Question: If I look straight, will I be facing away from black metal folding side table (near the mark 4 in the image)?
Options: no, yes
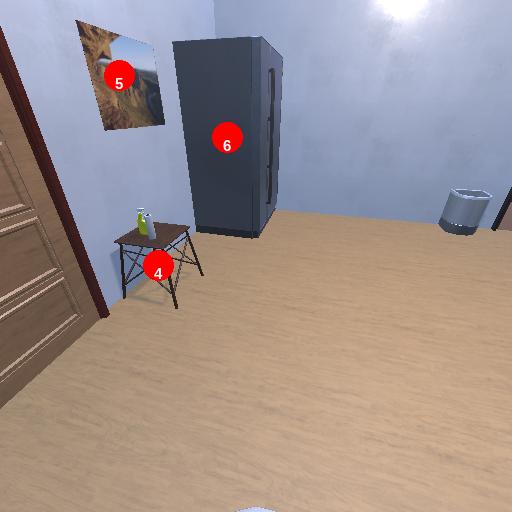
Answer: no